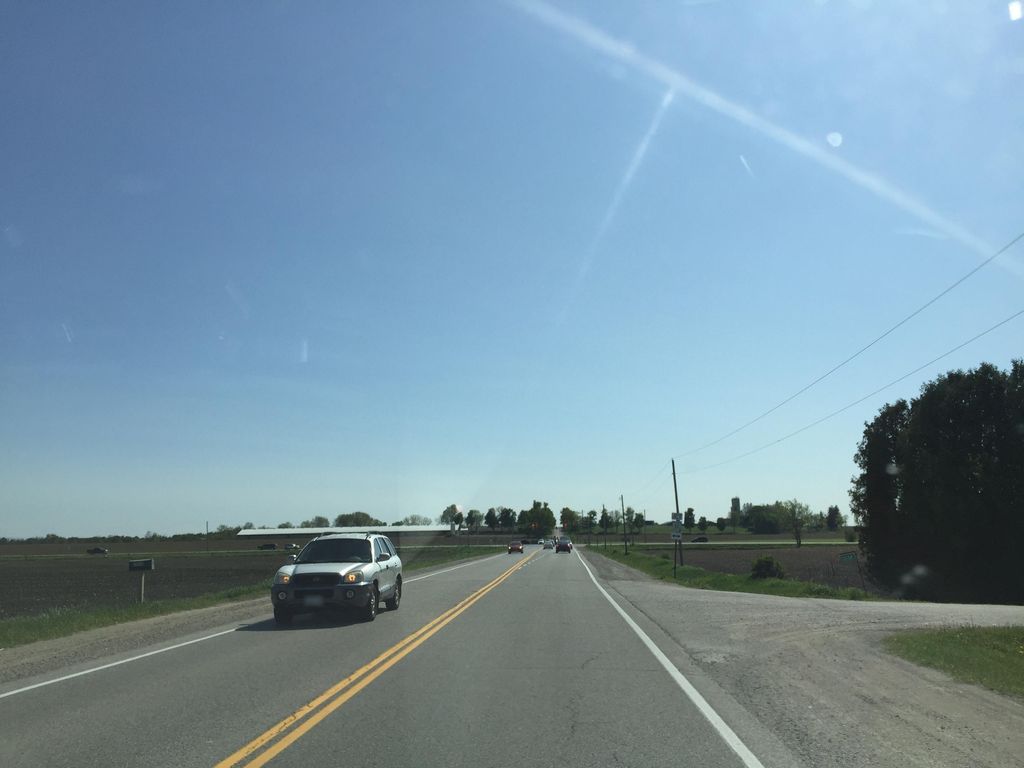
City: kitchener-waterloo